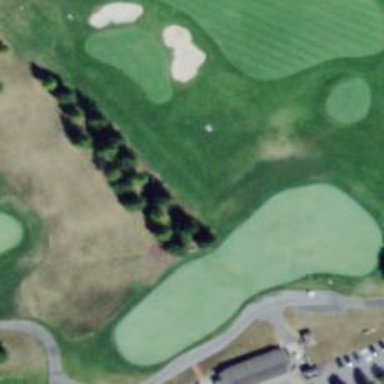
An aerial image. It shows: Golf green pitch on grass land. It is designated for the sport of golf.